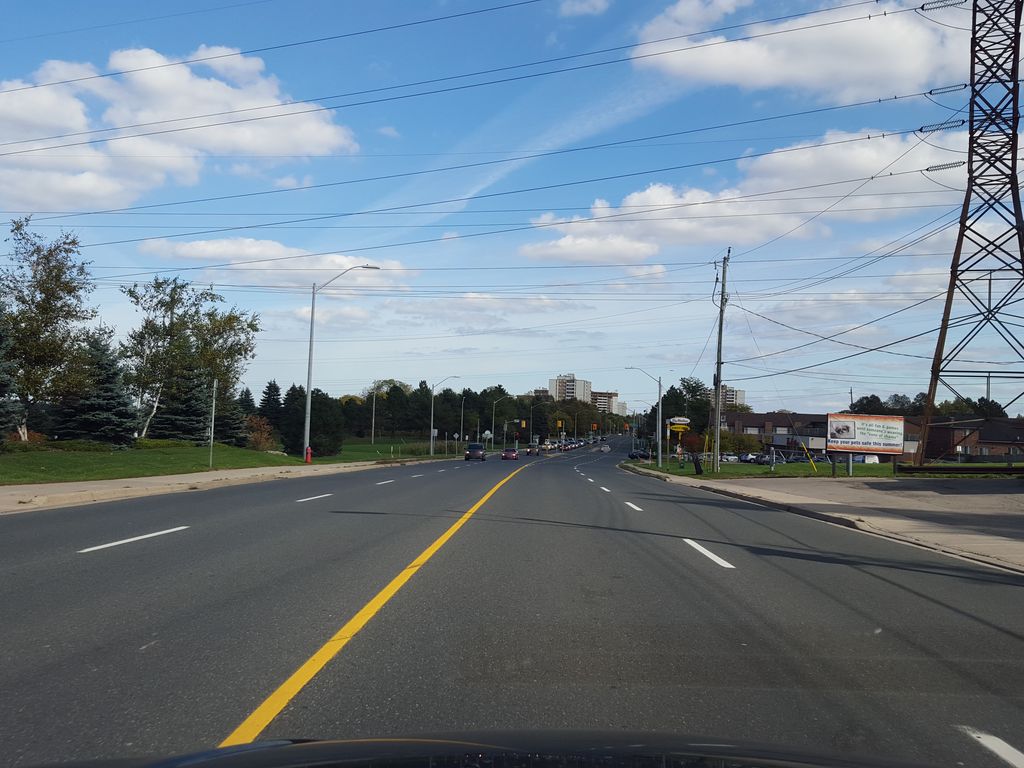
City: hamilton